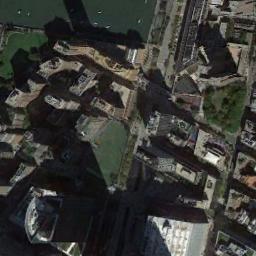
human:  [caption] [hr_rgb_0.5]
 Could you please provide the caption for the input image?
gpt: The commercial area is consist of many buildings .

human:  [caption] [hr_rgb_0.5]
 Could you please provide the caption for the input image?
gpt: In a commercial area there are several tall buildings of different shapes and several roads with many cars  There is a river beside the buildings .

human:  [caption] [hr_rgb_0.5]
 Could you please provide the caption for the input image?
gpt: The building in the lower right corner is the highest .

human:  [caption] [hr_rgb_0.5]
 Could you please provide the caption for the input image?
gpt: There are many buildings beside a port on a commercial area .

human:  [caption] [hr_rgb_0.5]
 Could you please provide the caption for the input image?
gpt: A commercial area with lots of high-rise buildings is next to the waters .